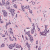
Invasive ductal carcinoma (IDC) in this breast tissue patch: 1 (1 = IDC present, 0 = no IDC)